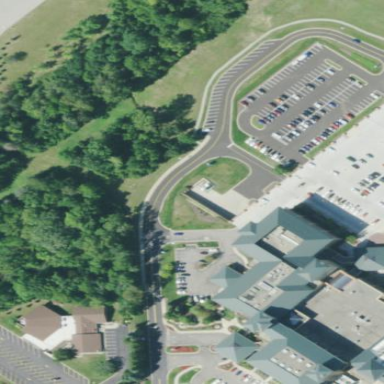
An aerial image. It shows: Hospital building.